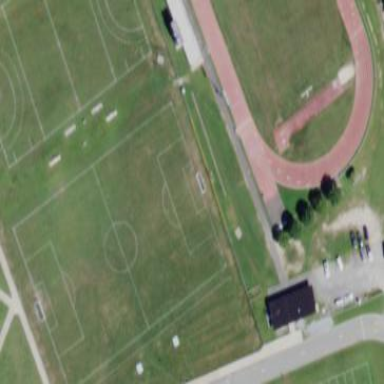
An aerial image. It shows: Athletics pitch designated for leisure land.